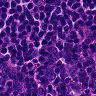
Metastatic tissue present: no